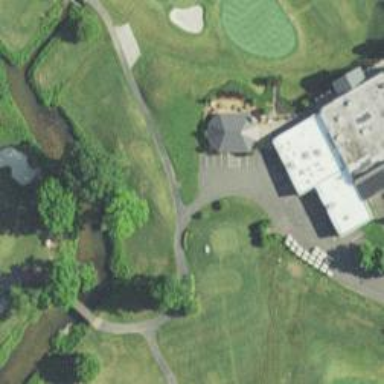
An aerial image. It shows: Path used for both walking and golf.